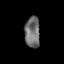
Tissue: skin
Cell type: Epithelial cells
Senescence score: 0.1944
Nuclear area (px): 464
Mean DAPI intensity: 109.53